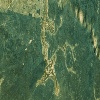
Label: land